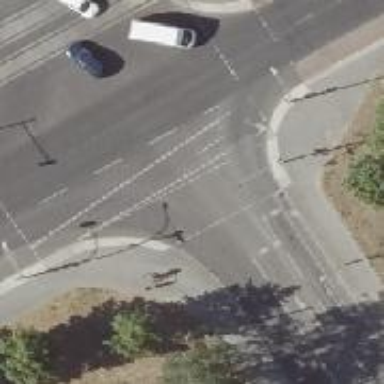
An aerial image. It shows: Road crossing with traffic signals.